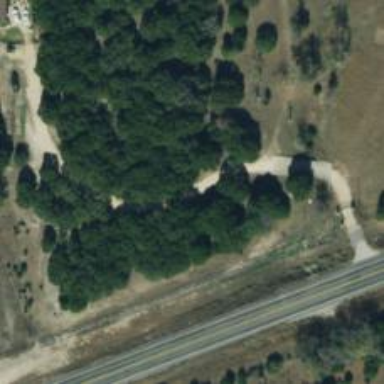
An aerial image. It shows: Driveway leading to service road.